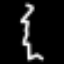
Label: squiggle